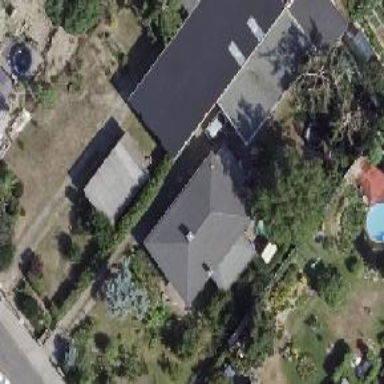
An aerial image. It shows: Hipped roof house.